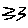
Label: zigzag